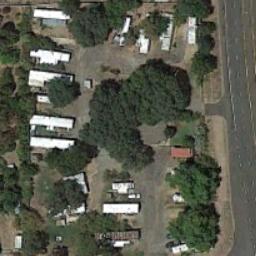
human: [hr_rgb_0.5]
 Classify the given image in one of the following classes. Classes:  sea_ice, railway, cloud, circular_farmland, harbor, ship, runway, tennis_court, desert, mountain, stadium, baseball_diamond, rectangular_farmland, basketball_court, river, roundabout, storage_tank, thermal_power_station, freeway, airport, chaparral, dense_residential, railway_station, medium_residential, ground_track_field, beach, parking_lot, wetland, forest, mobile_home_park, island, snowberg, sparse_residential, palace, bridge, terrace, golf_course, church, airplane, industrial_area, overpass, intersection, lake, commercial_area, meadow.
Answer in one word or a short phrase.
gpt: mobile_home_park